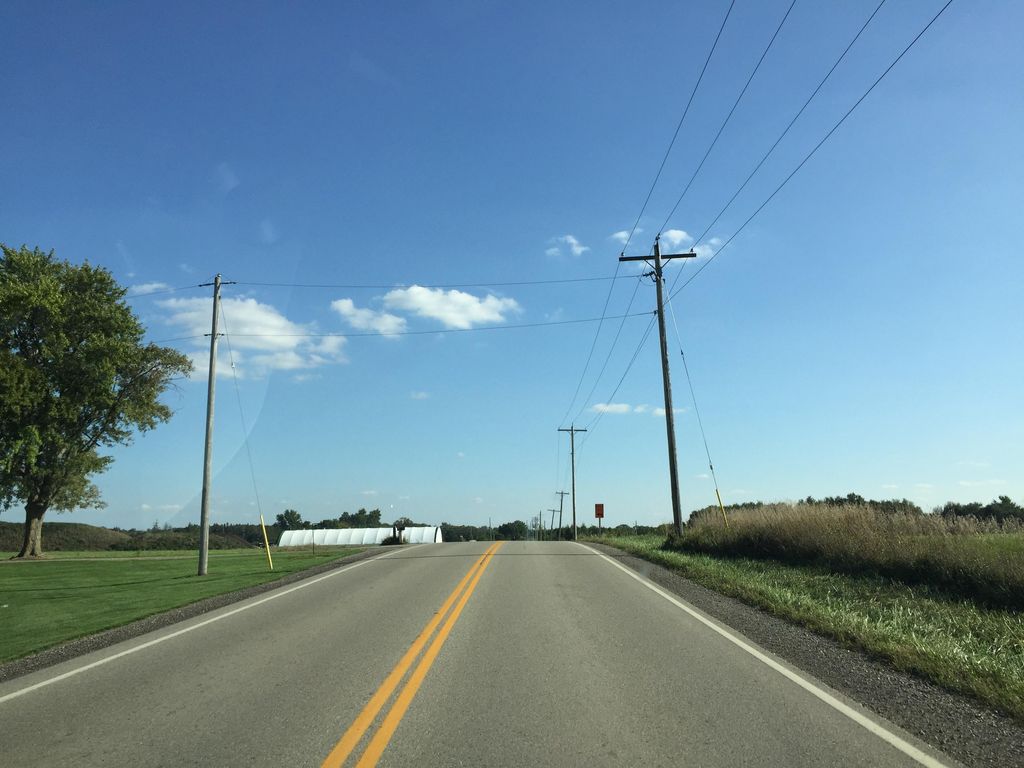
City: kitchener-waterloo